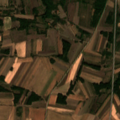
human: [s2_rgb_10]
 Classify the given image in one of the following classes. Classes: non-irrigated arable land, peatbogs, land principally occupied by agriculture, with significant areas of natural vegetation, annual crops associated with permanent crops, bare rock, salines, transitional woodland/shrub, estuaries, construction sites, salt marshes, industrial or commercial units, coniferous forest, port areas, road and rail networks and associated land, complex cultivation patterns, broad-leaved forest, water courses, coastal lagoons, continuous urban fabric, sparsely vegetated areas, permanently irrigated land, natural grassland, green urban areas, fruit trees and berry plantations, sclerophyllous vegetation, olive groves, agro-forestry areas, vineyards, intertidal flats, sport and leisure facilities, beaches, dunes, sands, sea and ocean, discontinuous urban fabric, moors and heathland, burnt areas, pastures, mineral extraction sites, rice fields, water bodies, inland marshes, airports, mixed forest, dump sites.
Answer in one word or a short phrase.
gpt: non-irrigated arable land, complex cultivation patterns, land principally occupied by agriculture, with significant areas of natural vegetation